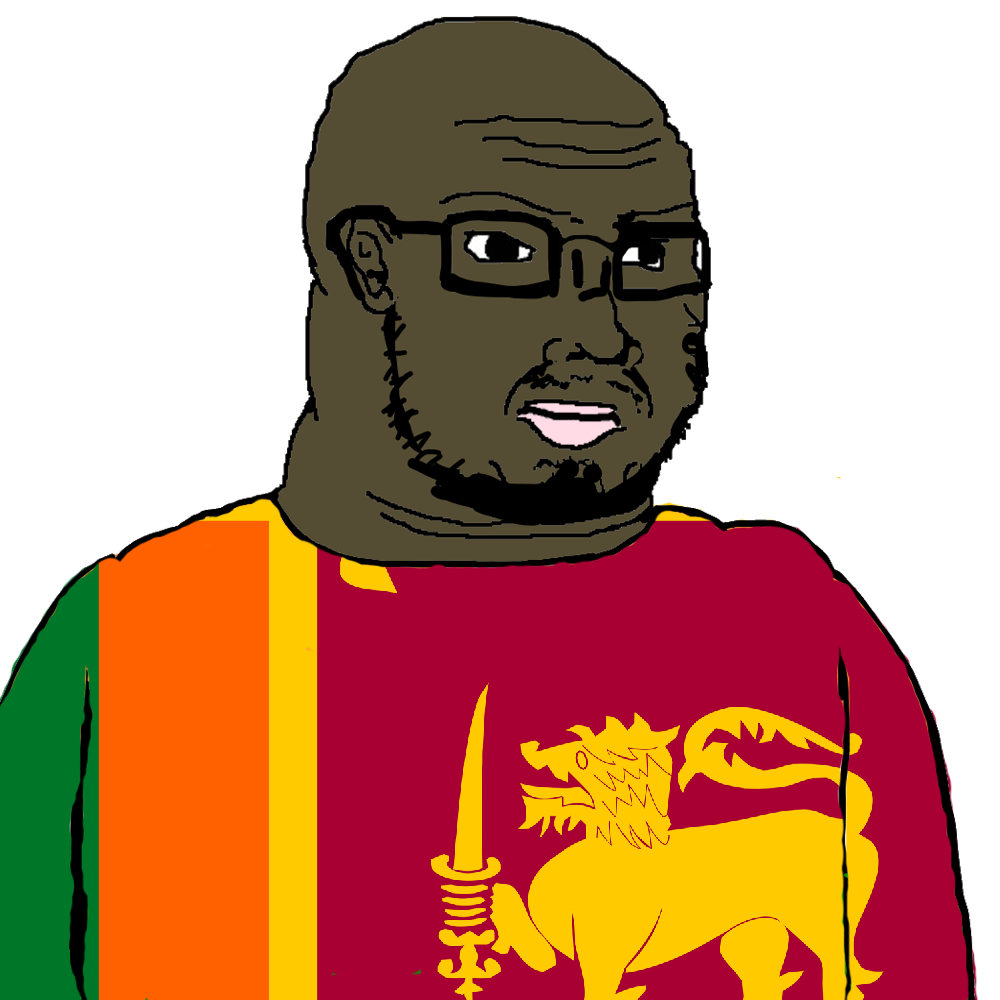
Label: 5_Soyjak